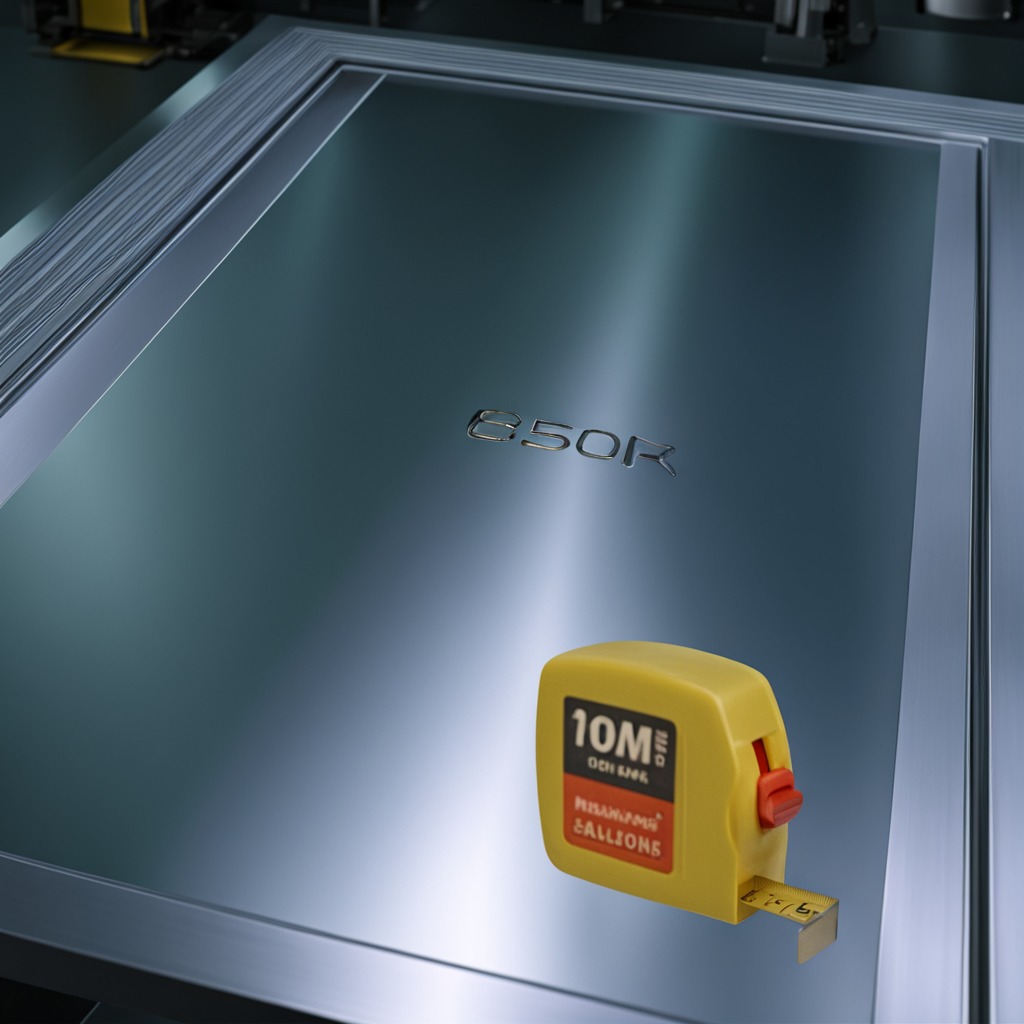
A measuring tape is lying on the metal table in a machine shop under fluorescent lights.